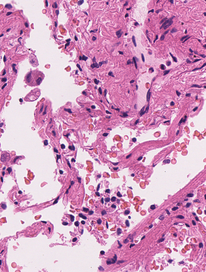
Tumor epithelial tissue: no
Tumor-associated stroma tissue: no
Normal tissue: yes